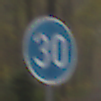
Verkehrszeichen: VorgeschriebeneMindestgeschwindigkeit
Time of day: MorningAfternoon
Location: Outdoor (Nature)
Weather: Overcast
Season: Autumn
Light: Natural